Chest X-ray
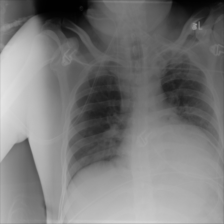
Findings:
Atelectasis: negative
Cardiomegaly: negative
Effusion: negative
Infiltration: positive
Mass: negative
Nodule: negative
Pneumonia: negative
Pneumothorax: negative
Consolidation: negative
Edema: negative
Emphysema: negative
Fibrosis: negative
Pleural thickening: negative
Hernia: negative